Question: '''
public static System.Drawing.Image GenerateGiftCard(String text, Font font, Color textColor)
{
System.Drawing.Image img = Bitmap.FromFile(@"G:\xxx\images\gift-card.jpg");
Graphics drawing = Graphics.FromImage(img);
//measure the string to see how big the image needs to be
SizeF textSize = drawing.MeasureString(text, font);
//create a brush for the text
Brush textBrush = new SolidBrush(textColor);
float x, y;
x = img.Width / 2 - textSize.Width / 2;
y = img.Height / 2 - textSize.Height / 2;
drawing.DrawString(text, font, textBrush, x, y);
drawing.Save();
textBrush.Dispose();
drawing.Dispose();
return img;
}
'''
But the text generated by this code is "plain" not dimensional and no shadow beneath it.
This is the font I want:

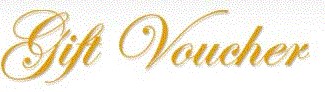
Answer: First render the shadow by drawing the text with a darker, optionally translucent brush at an offset. After the shadow is rendered, overlay the regular text.
:
'''
public static System.Drawing.Image GenerateGiftCard(String text, Font font, Color textColor, Color shadowColor, SizeF shadowOffset)
{
System.Drawing.Image img = Bitmap.FromFile(@"G:\xxxx\images\gift-card.jpg");
Graphics drawing = Graphics.FromImage(img);
//measure the string to see how big the image needs to be
SizeF textSize = drawing.MeasureString(text, font);
//create a brush for the text
Brush shadowBrush = new SolidBrush(shadowColor); // <-- Here
Brush textBrush = new SolidBrush(textColor);
float x, y;
x = img.Width / 2 - textSize.Width / 2;
y = img.Height / 2 - textSize.Height / 2;
drawing.DrawString(text, font, shadowBrush, x + shadowOffset.Width, y + shadowOffset.Height); // <-- Here
drawing.DrawString(text, font, textBrush, x, y);
drawing.Save();
textBrush.Dispose();
drawing.Dispose();
return img;
}
'''